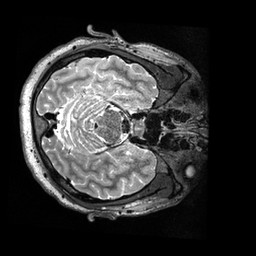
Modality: T2w
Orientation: axial
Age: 25
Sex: male
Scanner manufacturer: siemens
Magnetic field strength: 3 T
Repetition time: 3.2 s
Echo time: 0.564 s